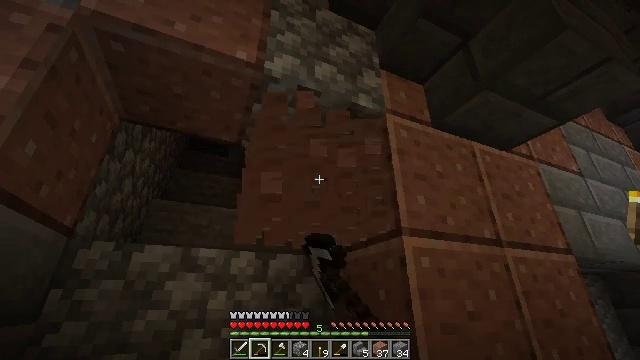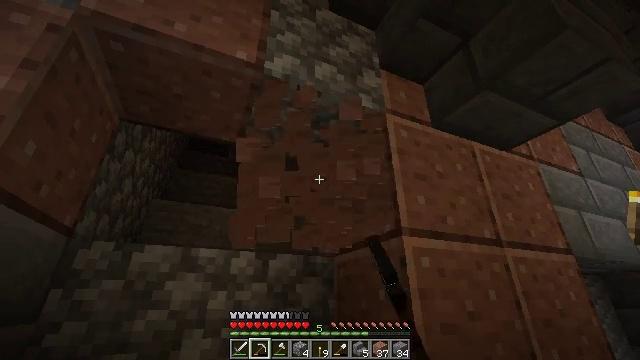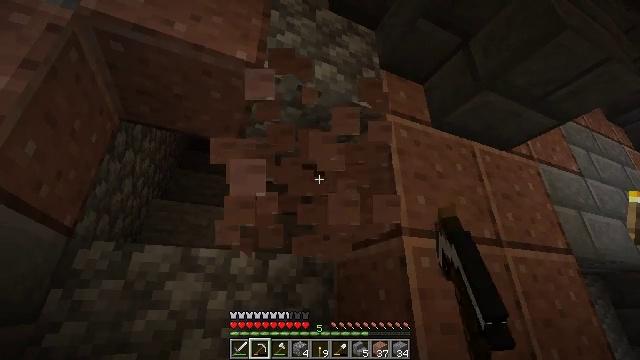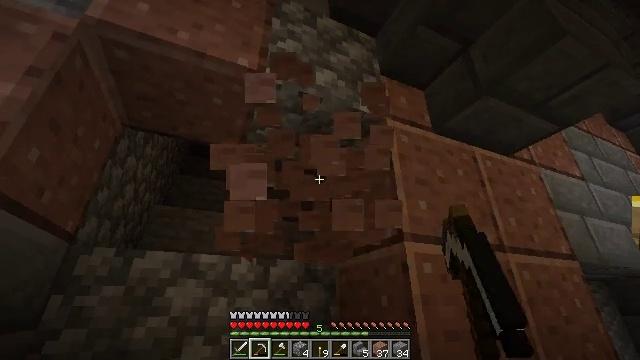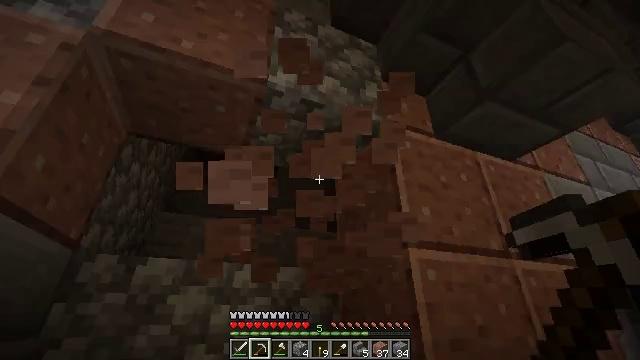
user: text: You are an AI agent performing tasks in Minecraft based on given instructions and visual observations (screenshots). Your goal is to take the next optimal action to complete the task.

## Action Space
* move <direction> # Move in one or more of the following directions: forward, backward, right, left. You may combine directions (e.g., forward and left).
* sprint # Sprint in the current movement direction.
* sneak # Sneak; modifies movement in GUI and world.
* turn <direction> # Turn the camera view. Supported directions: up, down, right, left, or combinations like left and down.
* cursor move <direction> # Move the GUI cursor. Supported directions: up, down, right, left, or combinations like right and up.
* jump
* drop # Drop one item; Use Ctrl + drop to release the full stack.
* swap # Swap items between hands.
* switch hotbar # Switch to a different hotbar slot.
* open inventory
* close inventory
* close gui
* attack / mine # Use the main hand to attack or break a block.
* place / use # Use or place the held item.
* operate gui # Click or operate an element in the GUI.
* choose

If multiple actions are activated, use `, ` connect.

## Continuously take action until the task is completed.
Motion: motion action
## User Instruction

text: Mine the polished granite block.
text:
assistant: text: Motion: attack / mine
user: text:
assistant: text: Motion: attack / mine
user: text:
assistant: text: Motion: turn up, attack / mine
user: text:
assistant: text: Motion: turn up, attack / mine
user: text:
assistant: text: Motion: attack / mine